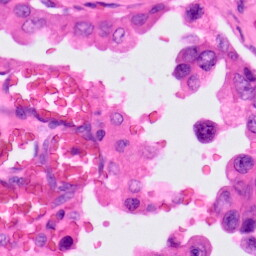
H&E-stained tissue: Lung